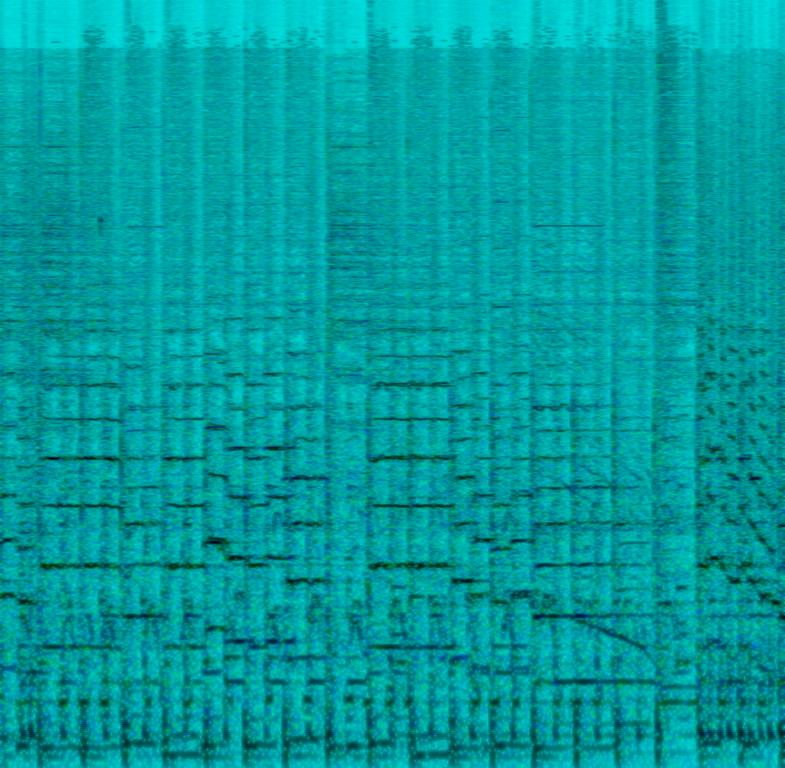
The low quality recording features a folk song that consists of a groovy accordion melody, strings melody, acoustic rhythm guitar, energetic drums and some crowd male chants and wide claps. It sounds energetic, fun and happy.